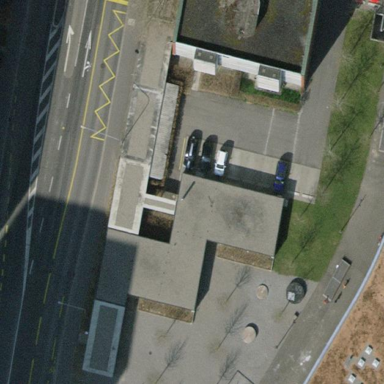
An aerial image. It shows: View of roof of building.